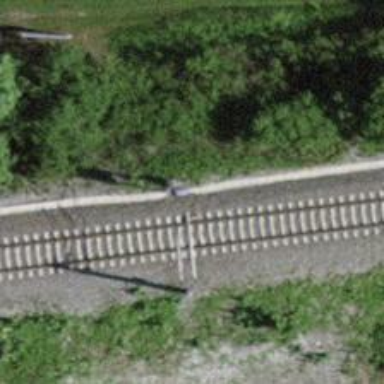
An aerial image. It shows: Single railway track with electrified contact lines. The track is main line for trains.